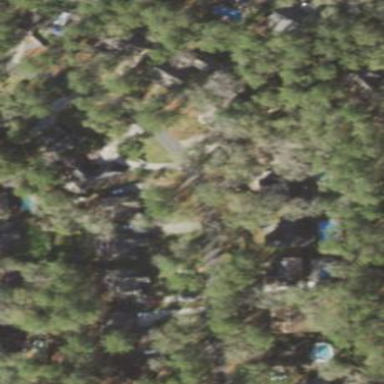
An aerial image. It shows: Residential area consisting of single-family homes.